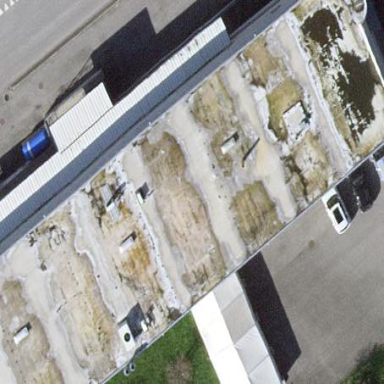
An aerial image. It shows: Flat-roofed building with gray-colored roof.